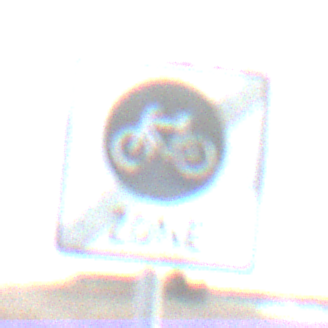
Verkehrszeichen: EndeFahrradzone
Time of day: SunriseSunset
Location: Outdoor (RoadRail)
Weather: PartlyCloudy
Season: NotSpecified
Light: Natural